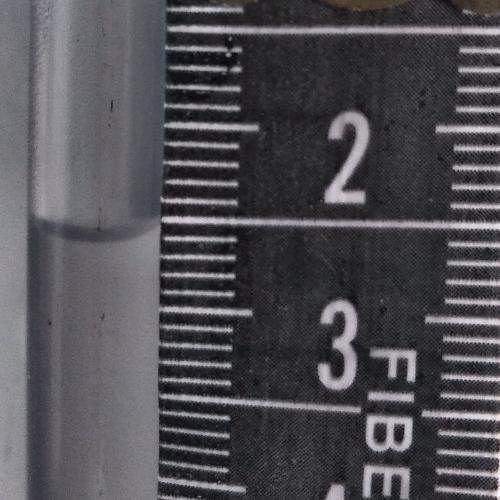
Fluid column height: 2.6 cm